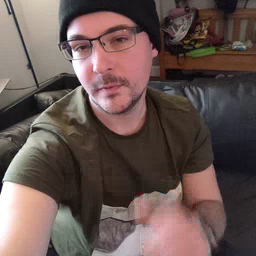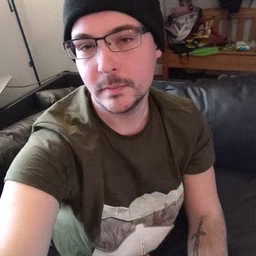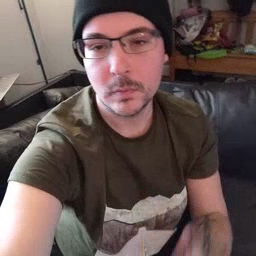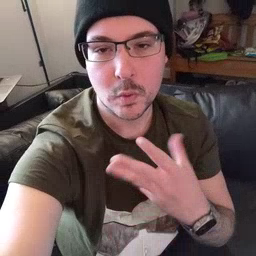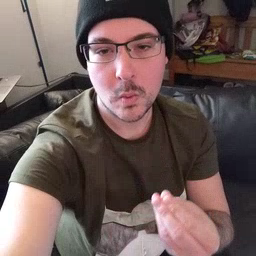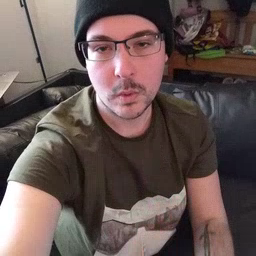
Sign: go